Question: The menu slider that the menu is popping out from the left side of the screen is awesome.
"I was just trying to see how it can be emulated in my application.
Any one has a clue how it can be achieved?"
I want it to look exactly like on the picture, with menu items on the left.

There is a similar Android <URL>
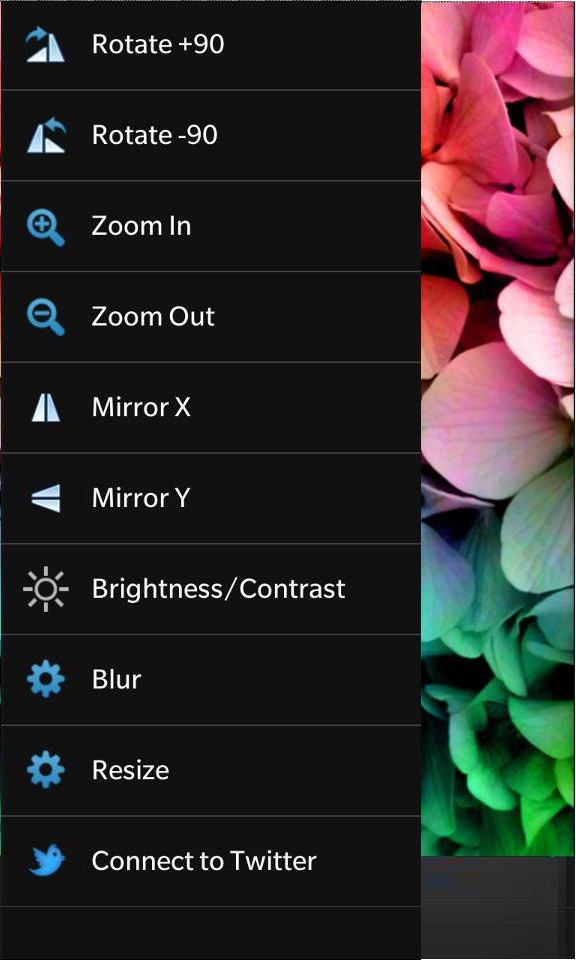
Answer: You can use <URL>.
In your case, you'll most likely have to use 'Actions' menu which pops out from the side as this complies with <URL> and fits your goals as I can see it from the screenshot provided better.